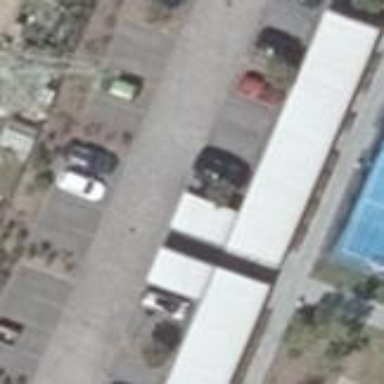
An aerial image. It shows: Garages building with bicycle parking stands and shelter.